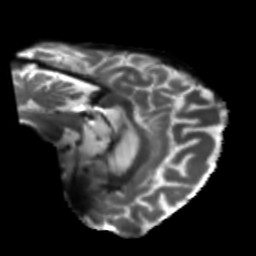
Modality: T2w
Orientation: sagittal
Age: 66
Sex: male
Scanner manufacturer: siemens
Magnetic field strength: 3 T
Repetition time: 5.47 s
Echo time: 0.0854 s